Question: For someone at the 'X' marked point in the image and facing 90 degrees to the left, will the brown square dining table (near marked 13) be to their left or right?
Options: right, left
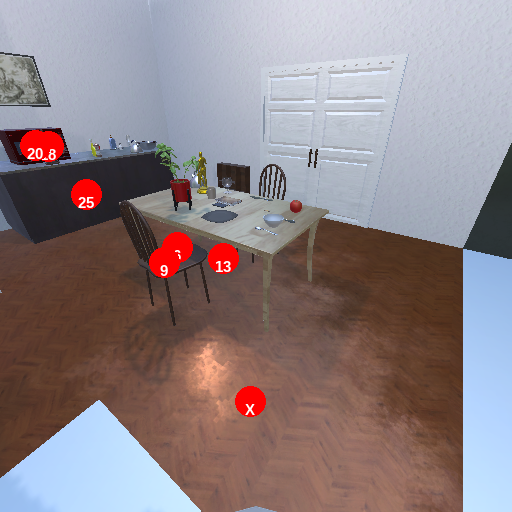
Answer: right